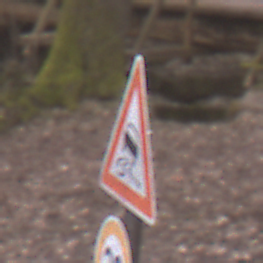
Verkehrszeichen: SchleuderOderRutschgefahr
Zusatzzeichen unten: Geschwindigkeit30
Umgebung: Outdoor, Nature
Tageszeit: MorningAfternoon
Wetter: Overcast
Licht: Natural
Jahreszeit: Autumn
Kontrast: LowContrast